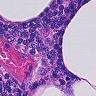
Metastatic tissue present: no